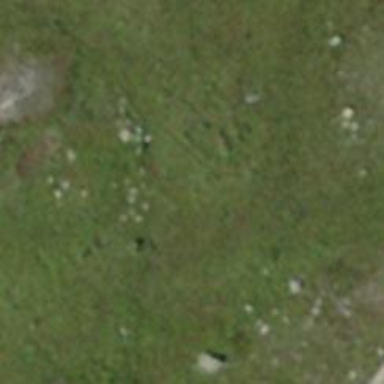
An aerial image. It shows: Wildcamp style campsite on grass.